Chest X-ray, PA view. Patient: 48 years old, sex M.
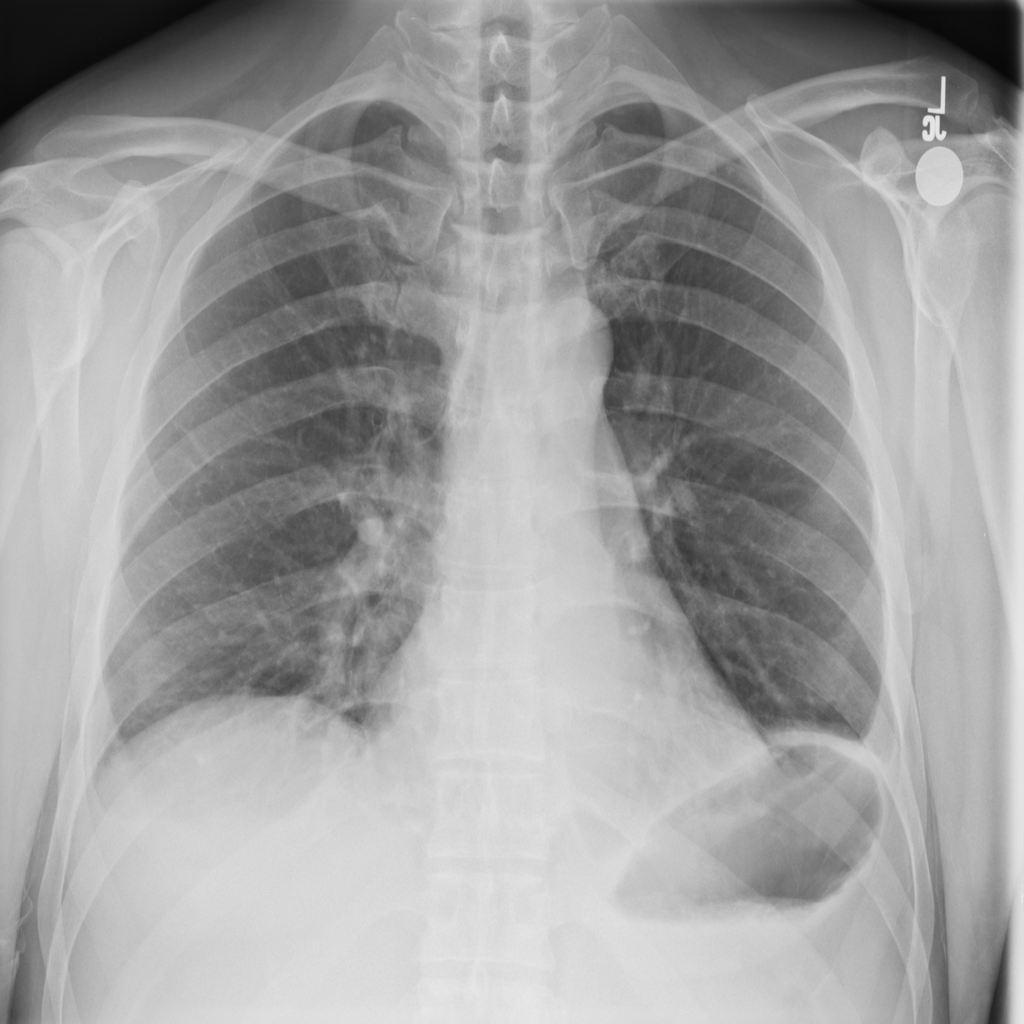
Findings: Atelectasis, Effusion, Infiltration